高三 · 度量几何学
19. 如图, 已知四边形 $\mathrm{ABCD}$ 内接于 $\odot \mathrm{O}$, 延长 $\mathrm{AB}$ 和 $\mathrm{DC}$ 相交于点 $\mathrm{E}, \mathrm{EG}$ 平分 $\angle \mathrm{AED}$, 且与 $\mathrm{BC}, \mathrm{AD}$ 分别交于点 $\mathrm{F}, \mathrm{G}$. 求证: $\angle \mathrm{CFG}=\angle \mathrm{DGF}$.

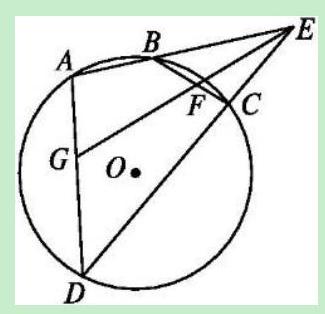
答案: 证明: $\because$ 四边形 $\mathrm{ABCD}$ 内接于 $\odot \mathrm{O}$,

$\therefore \angle \mathrm{EBF}=\angle \mathrm{ADE}$.

又 $\mathrm{EF}$ 是 $\angle \mathrm{AED}$ 的平分线,

则 $\angle \mathrm{BEF}=\angle \mathrm{DEG}, \therefore \triangle \mathrm{EBF} \sim \triangle \mathrm{EDG}$.

$\therefore \angle \mathrm{EFB}=\angle \mathrm{DGF}$.

又 $\because \angle \mathrm{EFB}=\angle \mathrm{CFG}$,
$\therefore \angle \mathrm{CFG}=\angle \mathrm{DGF}$.
解析: : 分析: 本题主要考查了圆内接四边形的性质与判断定理, 解决问题的关键是根据圆内接四边形的性质与判断定理分析即可